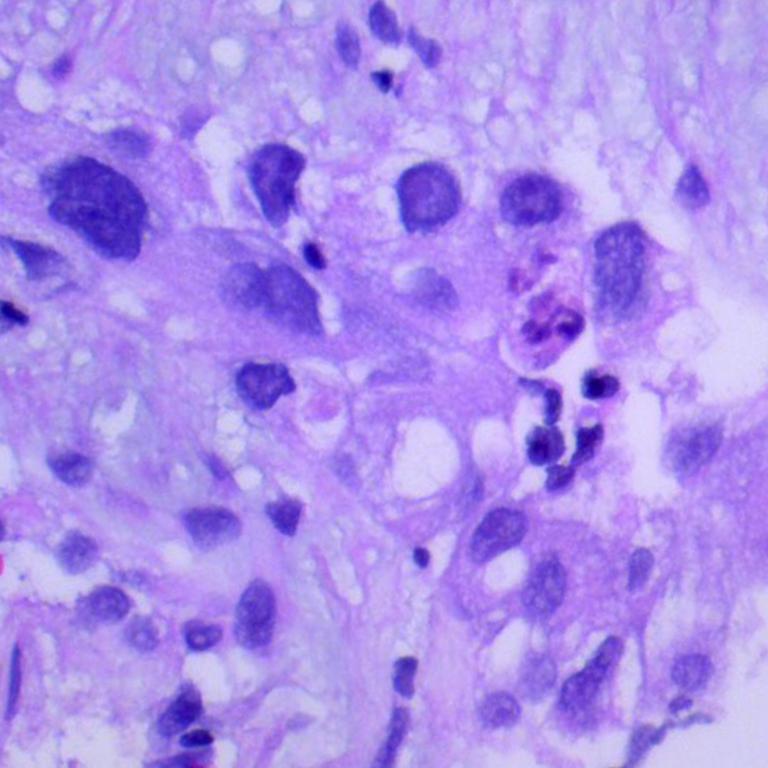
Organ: lung
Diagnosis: adenocarcinomas